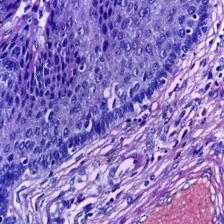
Diagnosis: Normal